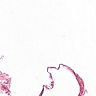
Metastatic tissue present: no